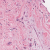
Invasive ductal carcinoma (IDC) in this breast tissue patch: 0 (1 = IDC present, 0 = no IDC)